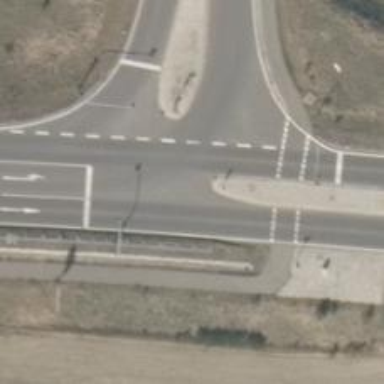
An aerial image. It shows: Uncontrolled crossing at junction with traffic signals.